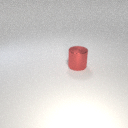
large red metal cylinder